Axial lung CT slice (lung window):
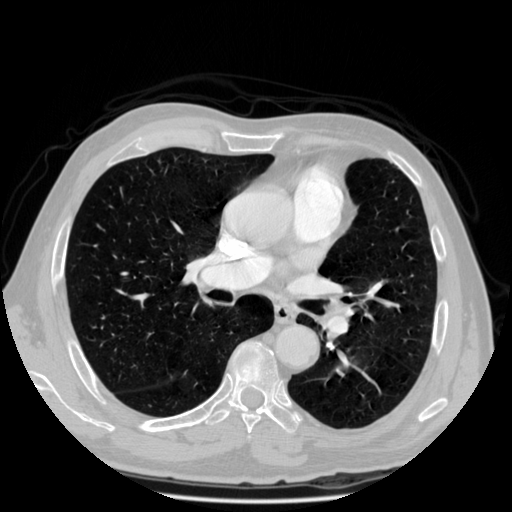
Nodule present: no